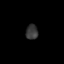
Tissue: skin
Cell type: T cells
Senescence score: 0.6743
Nuclear area (px): 178
Mean DAPI intensity: 54.781